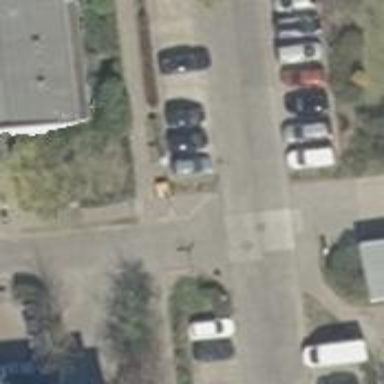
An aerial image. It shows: Residential road with concrete surface.